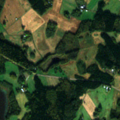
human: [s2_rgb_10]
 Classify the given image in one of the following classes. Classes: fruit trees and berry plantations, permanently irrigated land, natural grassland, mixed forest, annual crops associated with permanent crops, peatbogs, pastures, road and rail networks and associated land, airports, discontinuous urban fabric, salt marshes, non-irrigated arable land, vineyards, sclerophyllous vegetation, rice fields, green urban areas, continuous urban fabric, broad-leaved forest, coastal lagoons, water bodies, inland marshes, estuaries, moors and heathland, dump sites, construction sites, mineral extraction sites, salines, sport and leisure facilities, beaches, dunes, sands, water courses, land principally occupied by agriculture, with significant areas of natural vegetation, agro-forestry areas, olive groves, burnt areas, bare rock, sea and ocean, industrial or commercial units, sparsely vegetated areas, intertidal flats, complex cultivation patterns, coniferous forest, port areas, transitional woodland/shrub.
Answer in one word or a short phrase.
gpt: non-irrigated arable land, land principally occupied by agriculture, with significant areas of natural vegetation, coniferous forest, water bodies